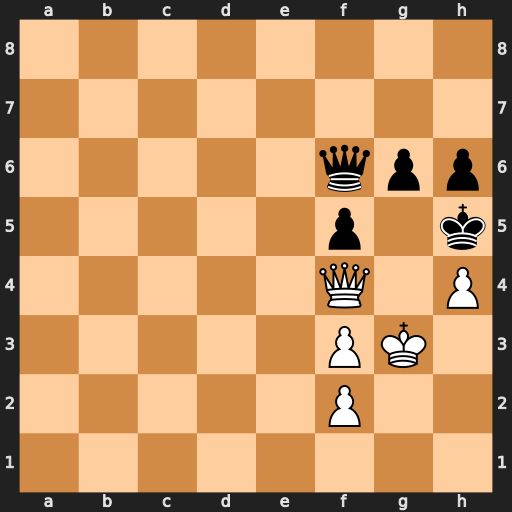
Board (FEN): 8/8/5qpp/5p1k/5Q1P/5PK1/5P2/8
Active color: w
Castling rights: -
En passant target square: -
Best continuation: Qg4+ fxg4 fxg4#